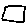
Label: square